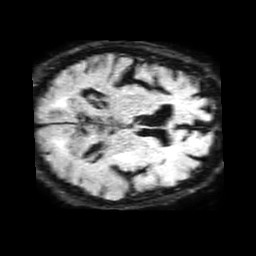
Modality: FLAIR
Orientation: axial
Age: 73
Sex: male
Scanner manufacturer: philips
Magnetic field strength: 1.5 T
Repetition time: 6 s
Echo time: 0.1015 s